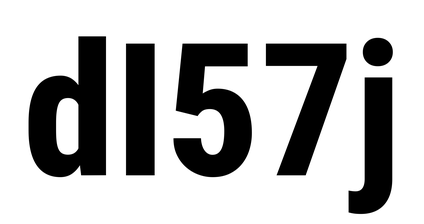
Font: Roboto_Condensed_ExtraBold